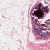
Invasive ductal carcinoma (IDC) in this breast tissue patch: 0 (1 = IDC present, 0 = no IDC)